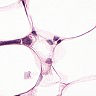
Metastatic tissue present: yes